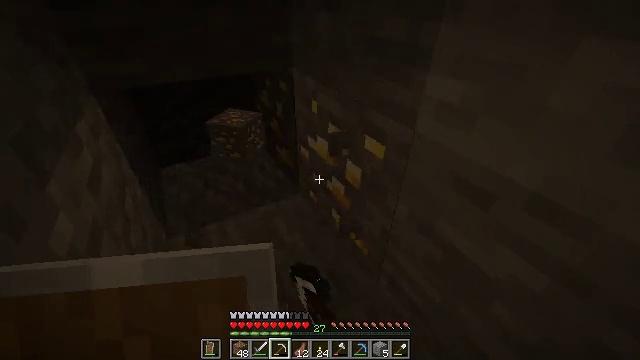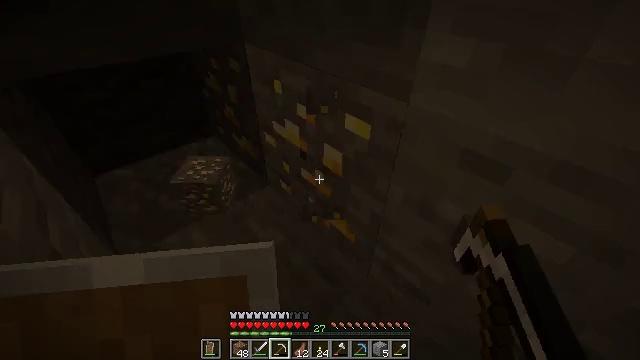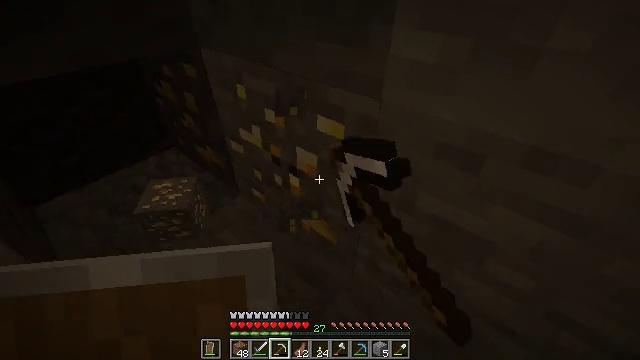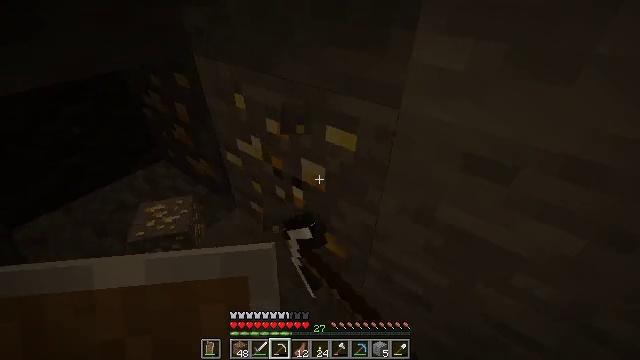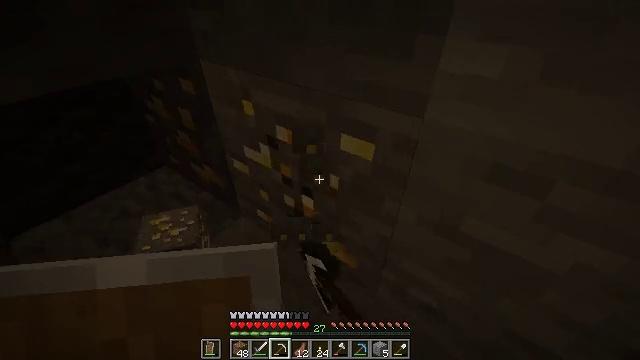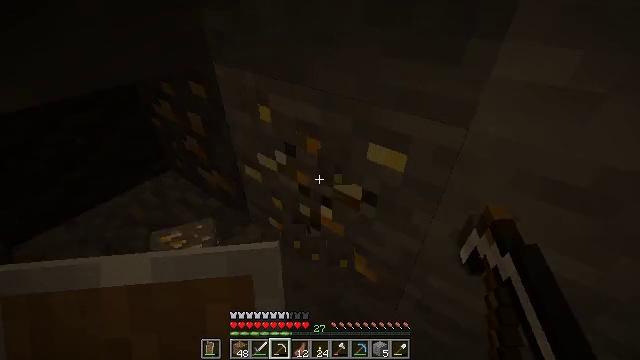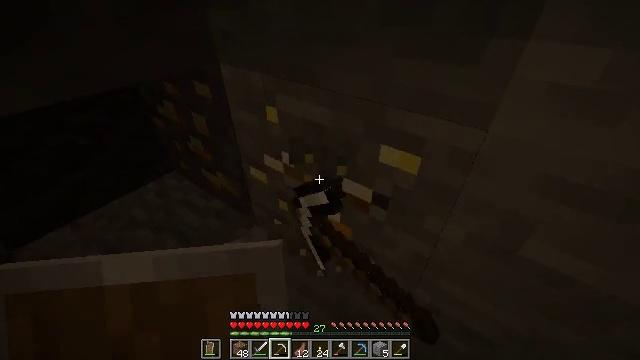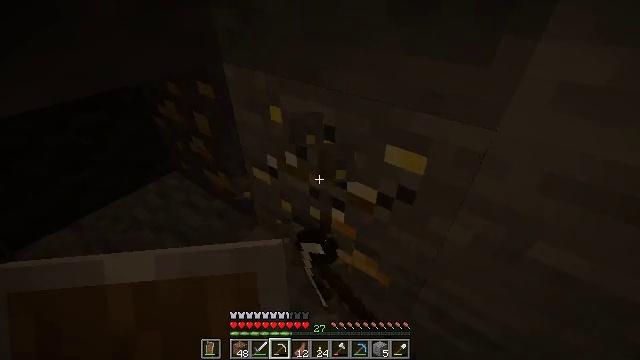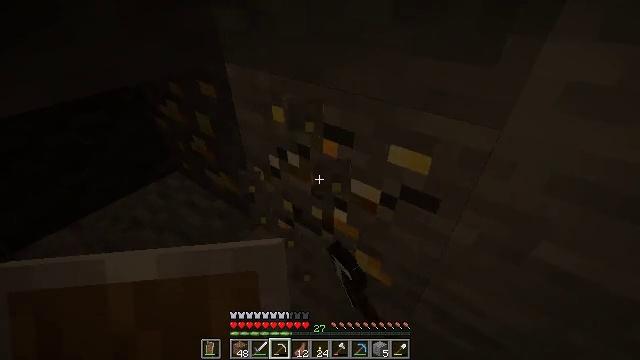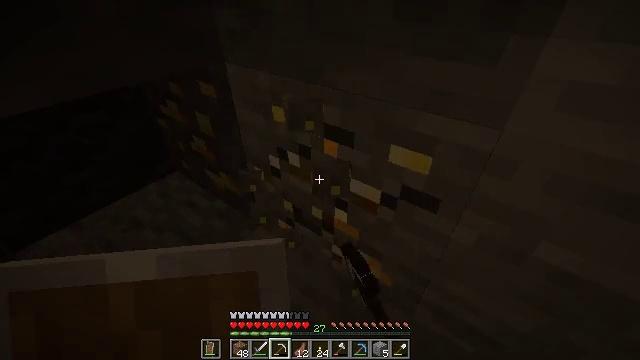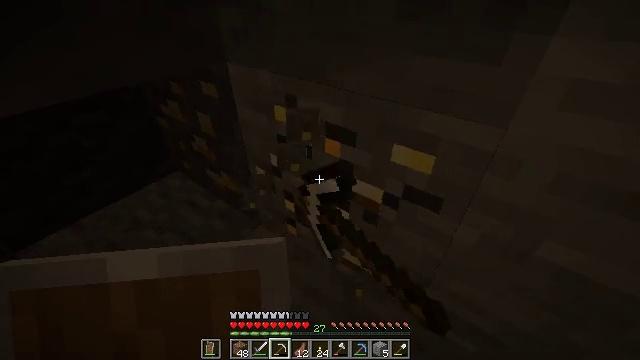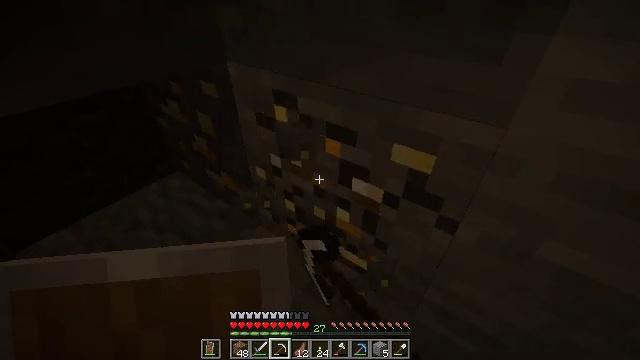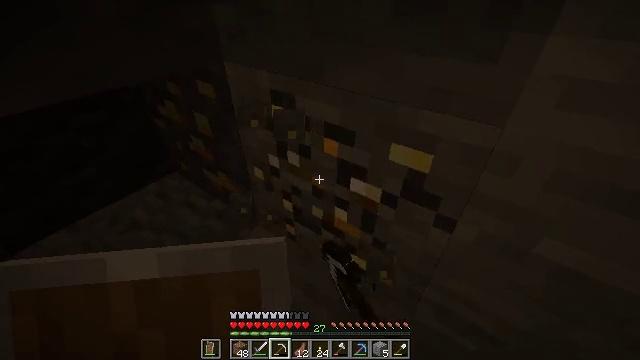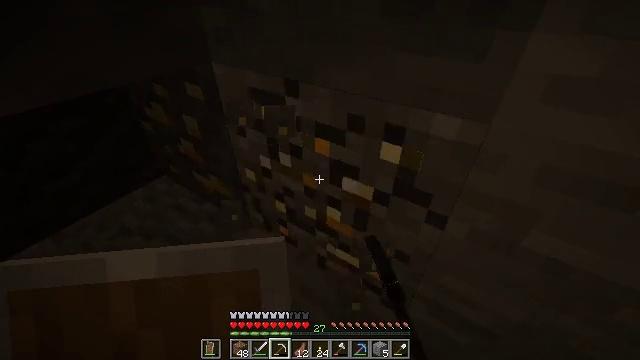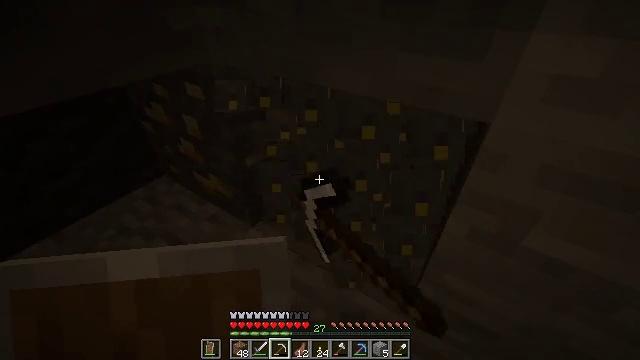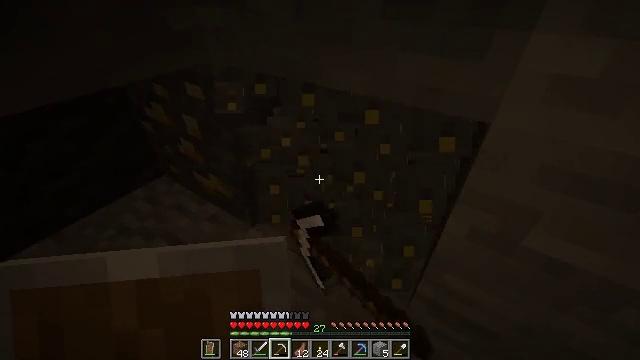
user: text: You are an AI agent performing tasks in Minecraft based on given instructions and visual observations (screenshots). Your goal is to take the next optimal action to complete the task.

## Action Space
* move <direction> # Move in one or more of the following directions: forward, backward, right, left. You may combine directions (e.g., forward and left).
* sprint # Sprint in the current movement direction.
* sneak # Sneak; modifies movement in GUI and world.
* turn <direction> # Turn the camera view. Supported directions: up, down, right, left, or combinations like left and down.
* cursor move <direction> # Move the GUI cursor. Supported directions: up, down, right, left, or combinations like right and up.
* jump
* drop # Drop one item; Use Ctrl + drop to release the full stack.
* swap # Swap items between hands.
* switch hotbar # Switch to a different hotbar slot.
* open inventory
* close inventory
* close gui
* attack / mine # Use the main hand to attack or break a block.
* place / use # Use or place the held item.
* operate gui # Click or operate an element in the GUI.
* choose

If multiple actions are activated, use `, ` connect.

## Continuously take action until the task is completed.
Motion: motion action
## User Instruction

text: Mine the gold ore underground.
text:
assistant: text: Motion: move forward and move left, sneak, turn right and down, attack / mine
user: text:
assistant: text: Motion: move forward and move left, sneak, turn right, attack / mine
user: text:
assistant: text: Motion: move forward and move left, sneak, turn right, attack / mine
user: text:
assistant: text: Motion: move forward and move left, sneak, attack / mine
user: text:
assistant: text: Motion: sneak, attack / mine
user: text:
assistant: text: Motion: sneak, attack / mine
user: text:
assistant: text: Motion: sneak, attack / mine
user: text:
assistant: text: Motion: sneak, attack / mine
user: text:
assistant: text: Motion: sneak, attack / mine
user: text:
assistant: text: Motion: sneak, attack / mine
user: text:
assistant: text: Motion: sneak, attack / mine
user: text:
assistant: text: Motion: sneak, attack / mine
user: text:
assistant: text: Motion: sneak, turn right, attack / mine
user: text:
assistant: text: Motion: sneak, attack / mine
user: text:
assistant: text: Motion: sneak, attack / mine
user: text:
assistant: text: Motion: sneak, attack / mine
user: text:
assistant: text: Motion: sneak, attack / mine
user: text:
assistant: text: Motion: sneak, attack / mine
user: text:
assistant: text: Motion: sneak, attack / mine
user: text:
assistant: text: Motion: sneak, attack / mine
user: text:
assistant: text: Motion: sneak, attack / mine
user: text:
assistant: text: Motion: sneak, turn left and up, attack / mine
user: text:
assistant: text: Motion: sneak, turn left and up, attack / mine
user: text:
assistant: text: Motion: sneak, attack / mine
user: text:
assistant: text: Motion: sneak, attack / mine
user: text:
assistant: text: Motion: sneak, attack / mine
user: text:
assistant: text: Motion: sneak, attack / mine
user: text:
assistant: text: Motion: sneak, attack / mine
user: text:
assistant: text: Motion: sneak, attack / mine
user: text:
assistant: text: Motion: sneak, attack / mine